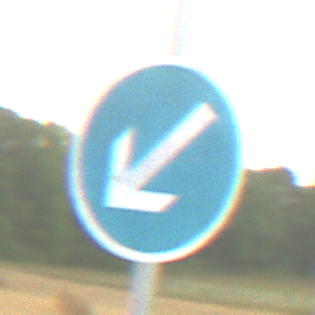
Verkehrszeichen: VorgeschriebeneVorbeifahrtLinks
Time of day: SunriseSunset
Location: Outdoor (RoadRail)
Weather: PartlyCloudy
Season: NotSpecified
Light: Natural